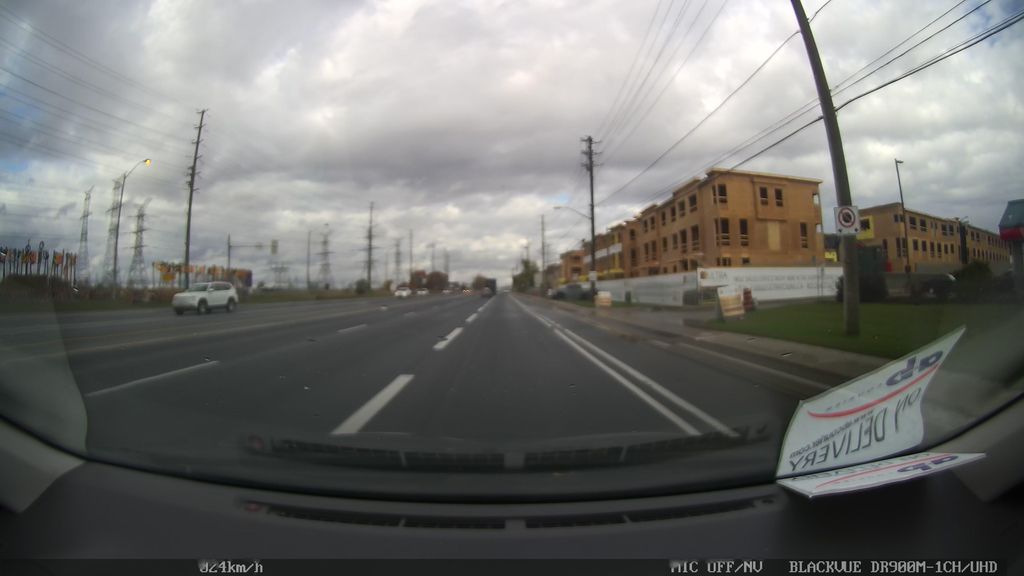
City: toronto